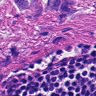
Metastatic tissue present: yes